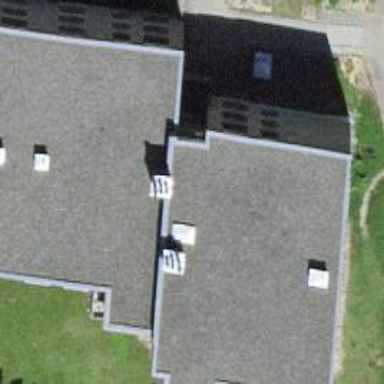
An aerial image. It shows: Residential building.